Question: While converting a desktop application to a web app, I've run across my ignorance when attempting to implement a multi-column data entry form using CSS. I'm resolved to avoid using tables for this type of thing, and while I found a good <URL> to laying out a data entry form, I can find nothing that applies to multiple-column layouts like this one:

Can anyone point me in the right direction?
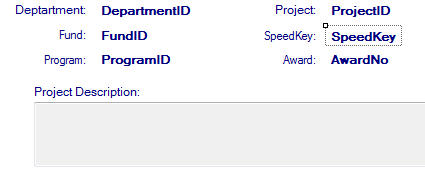
Answer: - <URL>
Here's a screen shot, please notice how I demonstrated the tab order with numbers:

Please note that 'RedFilter's' answer has a different tab order, which I have demonstrated in the screenshot below:

'''
p
{
margin:1em 0;
}
label
{
float:left;
width:5em;
text-align:right;
margin-right:0.5em;
}
input[type="text"]
{
width: 10em;
}
.left-column, right-column
{
float:left;
}
.left-column
{
margin-right:1em;
}
.textarea-label
{
float:none;
}
textarea
{
height:5em;
width:35em;
}
'''
'''
<div class="left-column">
<p>
<label for="tbDepartment">Department:</label>
<asp:TextBox ID="tbDepartment" runat="server" MaxLength="255" />
<asp:RequiredFieldValidator ID="valDepartment" TabIndex="-1" runat="server" ControlToValidate="tbDepartment">&nbsp;*</asp:RequiredFieldValidator>
</p>
<p>
<label for="tbFund">Fund:</label>
<asp:TextBox ID="tbFund" runat="server" MaxLength="255" />
<asp:RequiredFieldValidator ID="valFund" TabIndex="-1" runat="server" ControlToValidate="tbFund">&nbsp;*</asp:RequiredFieldValidator>
</p>
<p>
<label for="tbProgram">Program:</label>
<asp:TextBox ID="tbProgram" runat="server" MaxLength="255" />
<asp:RequiredFieldValidator ID="valProgram" TabIndex="-1" runat="server" ControlToValidate="tbProgram">&nbsp;*</asp:RequiredFieldValidator>
</p>
</div>
<div class="right-column">
<p>
<label for="tbProject">Project:</label>
<asp:TextBox ID="tbProject" runat="server" MaxLength="255" />
<asp:RequiredFieldValidator ID="valProject" TabIndex="-1" runat="server" ControlToValidate="tbProject">&nbsp;*</asp:RequiredFieldValidator>
</p>
<p>
<label for="tbSpeedKey">Speed Key:</label>
<asp:TextBox ID="tbSpeedKey" runat="server" MaxLength="255" />
<asp:RequiredFieldValidator ID="valSpeedKey" TabIndex="-1" runat="server" ControlToValidate="tbSpeedKey">&nbsp;*</asp:RequiredFieldValidator>
</p>
<p>
<label for="tbAward">Award:</label>
<asp:TextBox ID="tbAward" runat="server" MaxLength="255" />
<asp:RequiredFieldValidator ID="valAward" TabIndex="-1" runat="server" ControlToValidate="tbAward">&nbsp;*</asp:RequiredFieldValidator>
</p>
</div>
<div>
<p>
<label class="textarea-label" for="taProjectDesc">Project Description:</label>
</p>
<p>
<asp:TextBox ID="taProjectDesc" runat="server" TextMode="MultiLine" />
<asp:RequiredFieldValidator ID="valProjectDesc" TabIndex="-1" runat="server" ControlToValidate="taProjectDesc">&nbsp;*</asp:RequiredFieldValidator>
<p>
</div>
'''